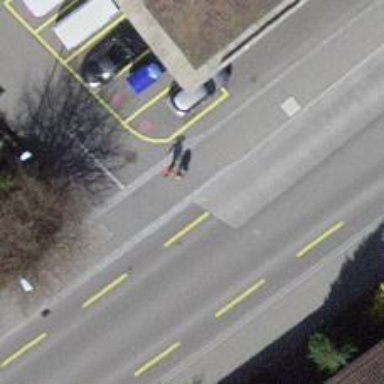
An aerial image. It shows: Platform for public transport on the road.